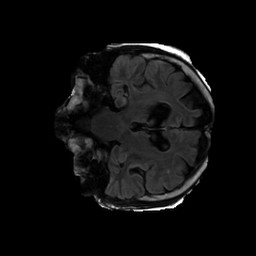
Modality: FLAIR
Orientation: coronal
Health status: ill
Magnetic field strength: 3 T